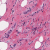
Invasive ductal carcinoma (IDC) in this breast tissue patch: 0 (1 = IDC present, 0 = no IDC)